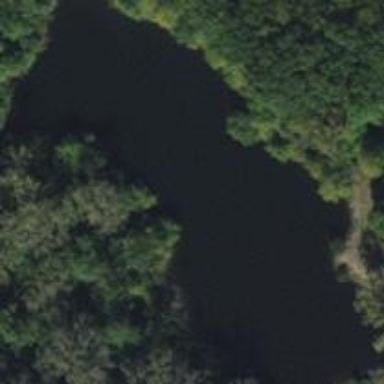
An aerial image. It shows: Peaceful pond surrounded by nature.